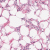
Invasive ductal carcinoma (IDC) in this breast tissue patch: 1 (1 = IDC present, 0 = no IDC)